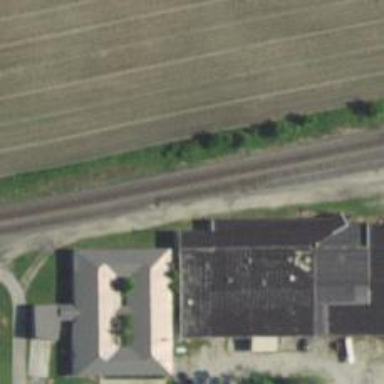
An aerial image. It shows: Railway siding for service.